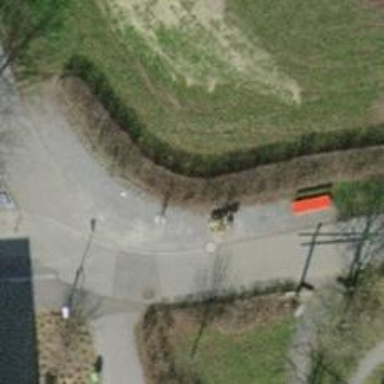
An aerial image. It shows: Hedge barrier.